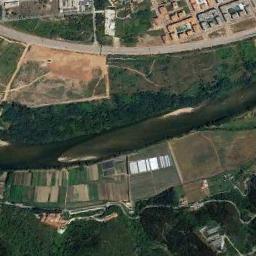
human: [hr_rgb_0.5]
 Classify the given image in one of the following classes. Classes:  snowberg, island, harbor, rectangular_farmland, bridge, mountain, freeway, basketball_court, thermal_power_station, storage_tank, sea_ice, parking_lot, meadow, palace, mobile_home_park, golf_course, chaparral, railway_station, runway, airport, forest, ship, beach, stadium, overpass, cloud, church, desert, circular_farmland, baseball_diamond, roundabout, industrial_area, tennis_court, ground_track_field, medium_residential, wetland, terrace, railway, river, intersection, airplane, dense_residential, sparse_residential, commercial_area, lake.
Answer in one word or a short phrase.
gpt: river